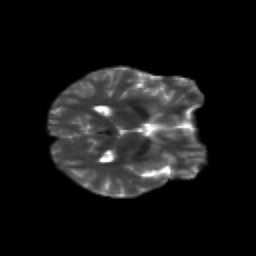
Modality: T2w
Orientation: axial
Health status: healthy
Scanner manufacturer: siemens
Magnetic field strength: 3 T
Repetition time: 12 s
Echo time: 0.092 s